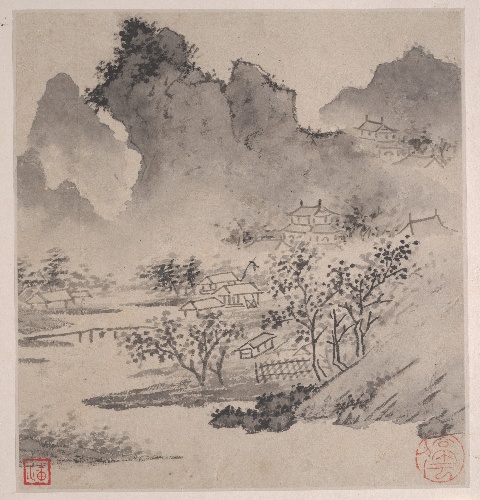
Artist: Wen Zhengming
Artist bio: Chinese, 1470–1559
Object type: Album
Classification: Paintings
Medium: Album of eight painting leaves with facing sheets inscribed with poems, preceded by a four-sheet title piece; ink on paper
Culture: China
Period: Ming dynasty (1368–1644)
Dimensions: 8 1/4 x 7 3/4 in. (21.0 x 19.7 cm) (each album leaf);
8 1/4 x 16 7/8 in. (21.0 x 42.9 cm) (two double calligraphy leaves)
Department: Asian Art
Credit line: Gift of Mr. and Mrs. Earl Morse, 1972
Accession year: 1972
Repository: Metropolitan Museum of Art, New York, NY
Tags: Poetry|Landscapes